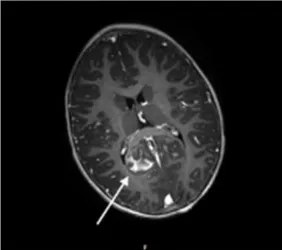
After start of neurological symptoms (T1-gadolinium), showing extensive leptomeningeal metastases (indicated with an arrow).
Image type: radiology (mri)